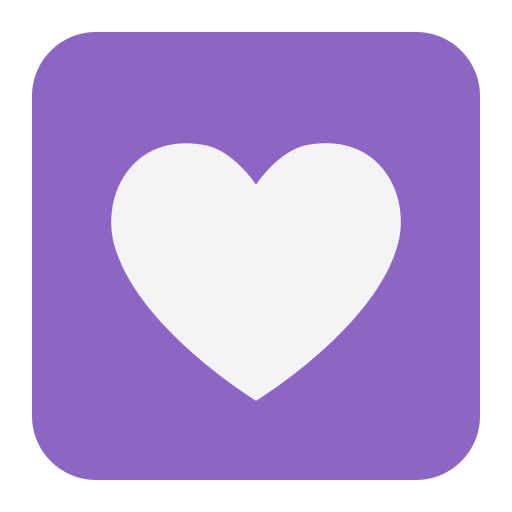
heart decoration flat